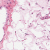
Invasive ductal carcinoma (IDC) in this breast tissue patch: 0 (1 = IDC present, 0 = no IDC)